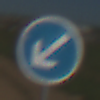
Verkehrszeichen: VorgeschriebeneVorbeifahrtLinks
Umgebung: Outdoor, RoadRail
Tageszeit: MorningAfternoon
Wetter: Clear
Licht: Natural
Jahreszeit: NotSpecified
Kontrast: HighContrast